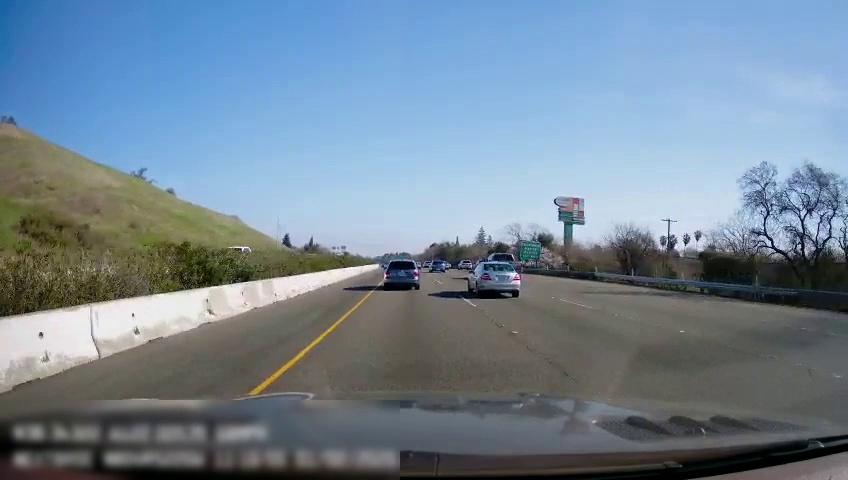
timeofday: Day
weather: Sunny
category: Drivable Space
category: Vehicles | Car
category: Vehicles | Truck
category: Vehicles | Car
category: Vehicles | SUV
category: Vehicles | Car
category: Lanes | Current Lane
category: Lanes | Current Lane
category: Lanes | Alternate Lane
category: Traffic | Signs